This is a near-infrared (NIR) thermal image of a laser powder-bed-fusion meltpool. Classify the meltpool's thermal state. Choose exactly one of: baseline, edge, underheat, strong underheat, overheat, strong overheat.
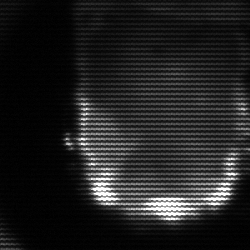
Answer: baseline